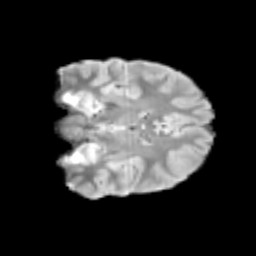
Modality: T2w
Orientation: coronal
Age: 11
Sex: male
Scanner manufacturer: siemens
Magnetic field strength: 3 T
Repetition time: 3.8 s
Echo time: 0.07 s